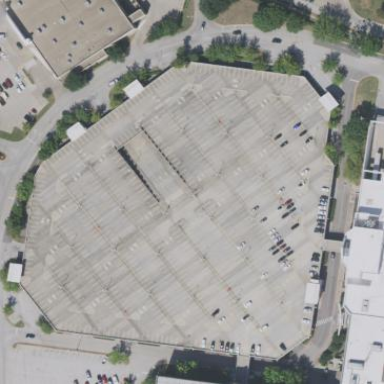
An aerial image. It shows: Multi-storey garage used for parking.